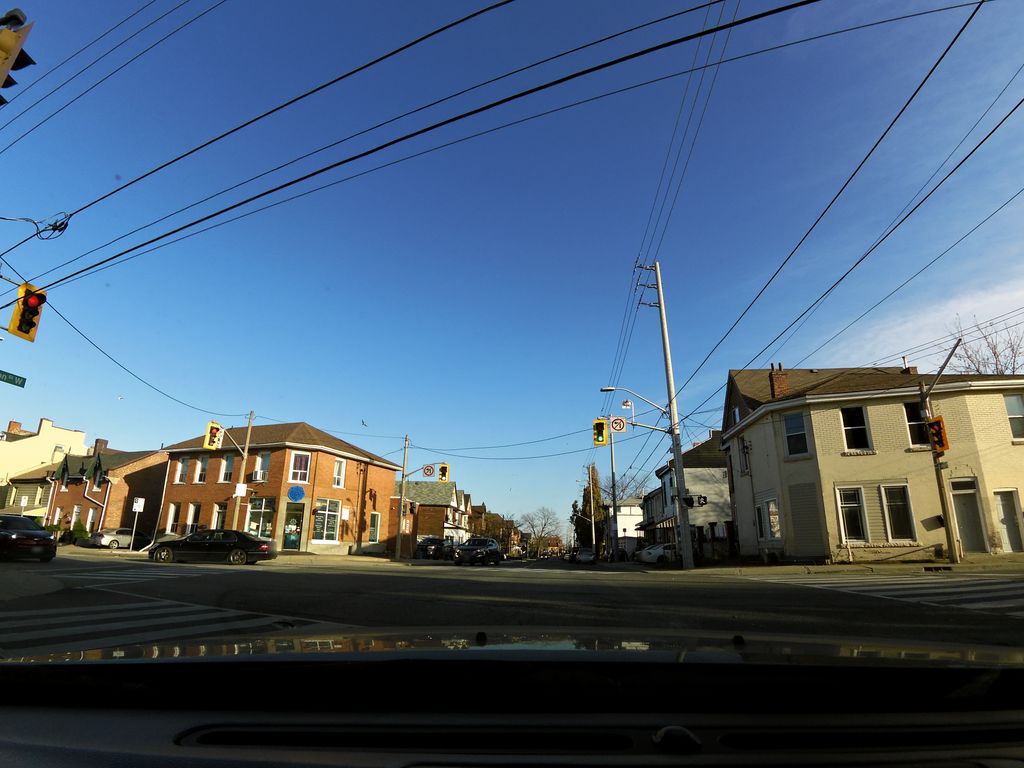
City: hamilton